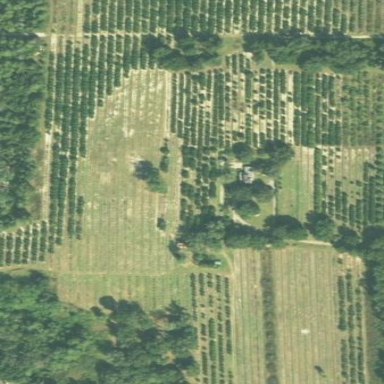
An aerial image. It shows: Orchard.